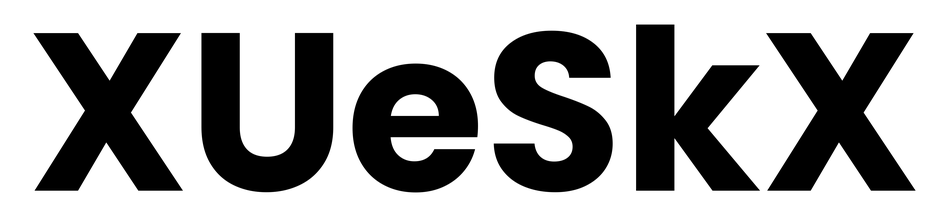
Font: Poppins-Bold